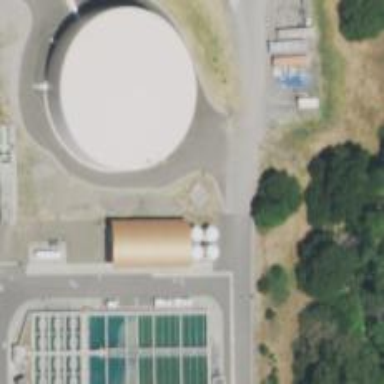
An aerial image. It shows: Storage tank building.